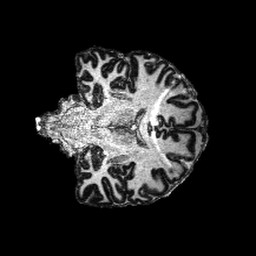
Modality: MP2RAGE
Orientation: coronal